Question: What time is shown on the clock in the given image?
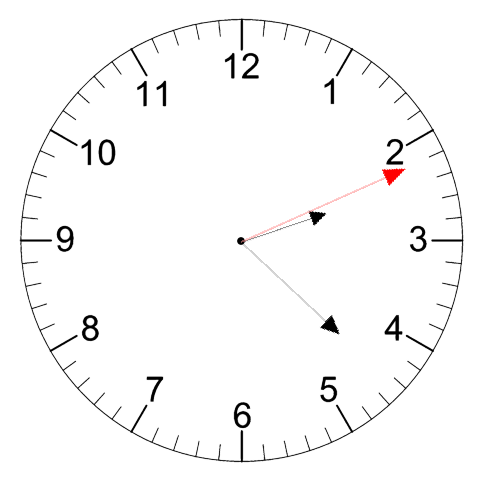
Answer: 02:22:11